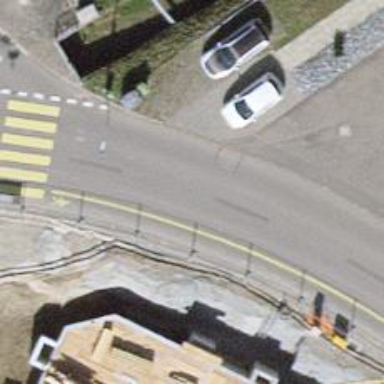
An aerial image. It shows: Unclassified asphalt road with sidewalk on the left side.